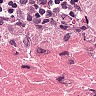
Metastatic tissue present: yes